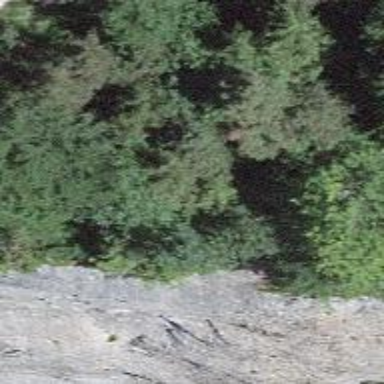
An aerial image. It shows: Cliff in nature.